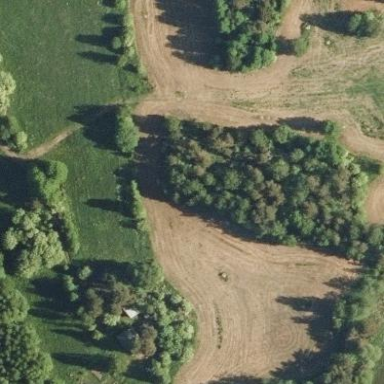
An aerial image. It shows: Beautiful woodland area.